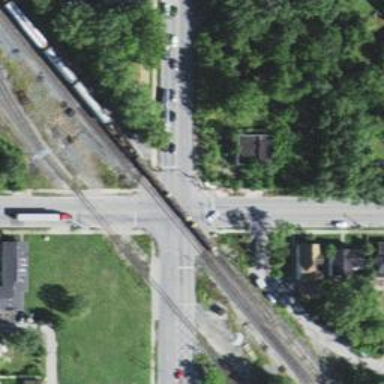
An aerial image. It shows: Crossing for the railway.